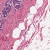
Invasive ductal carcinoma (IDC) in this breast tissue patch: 0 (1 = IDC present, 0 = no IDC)